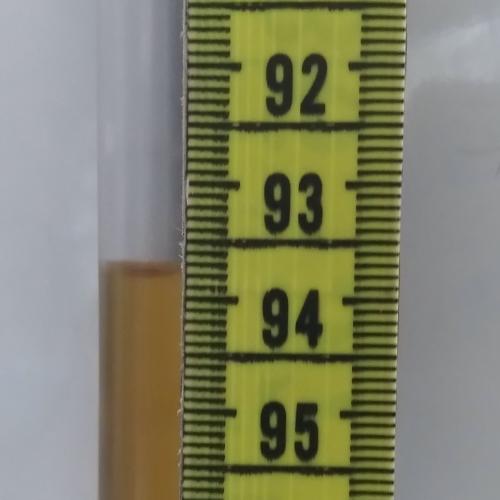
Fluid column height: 93.8 cm